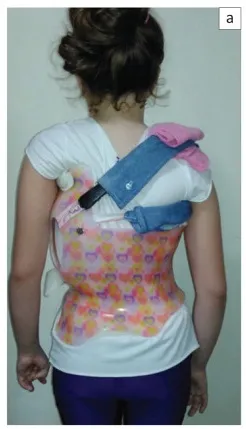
The three braces made for the patient. A Gensingen brace pattern 3C for large curves (11/2019).
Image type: medical_photograph (skin_photograph)